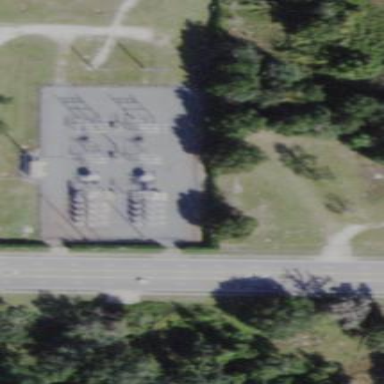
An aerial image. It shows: Outdoor distribution substation.